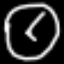
Label: clock